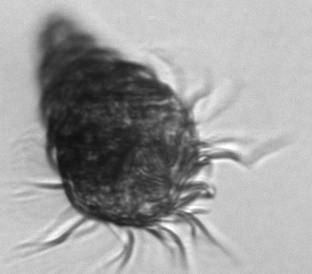
Label: Laboea_strobila